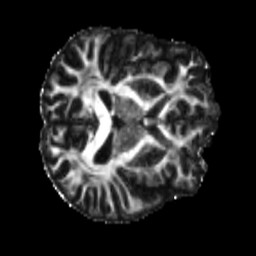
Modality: FA
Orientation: axial
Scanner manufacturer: siemens
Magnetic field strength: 3 T
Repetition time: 4 s
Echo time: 0.0594 s